Question: I'm using ASP.NET Web API and it conveniently automatically generates documentation for my API, but some of it doesn't make sense.
Take the below screenshot as an example.

This is an endpoint to 'GET' a user by their ID, and in the 'Resource Description' section it's showing a table which shows the user model's properties because my controller action has the '[ResponseType(typeof(User))]' annotation.
Firstly, in my actual controller action, I'm stripping out the 'Password' property before displaying results to the user in order to not expose sensitive information. So the table given in the 'Resource Description' section is incorrect, it's saying my API returns fields that it doesn't.
Secondly, under the 'Additional Information' column it's showing the validation rules that go along with the 'User' model. Handy, but not at all relevant in this case as this endpoint is for 'GET'ing a user, not 'POST'ing one.
So, my question is how can I customize this 'Resource Description' table to specify myself what fields get returned, and hide the EF validations?
I've currently commented my controller action like this:
'''
/// <summary>
/// Get a single user identified by ID.
/// </summary>
/// <param name="userId">The ID of the user.</param>
/// <returns>A data collection about the user.</returns>
[ResponseType(typeof(User))]
[Route("api/v1/users/{userId}", Name="GetUser")]
[HttpGet]
public IHttpActionResult GetUser(int userId)
{
// ...
}
'''
and I've configured the help pages to read the documentation from an XML file which gets built from these '///' comments when I build the project.
Thanks!
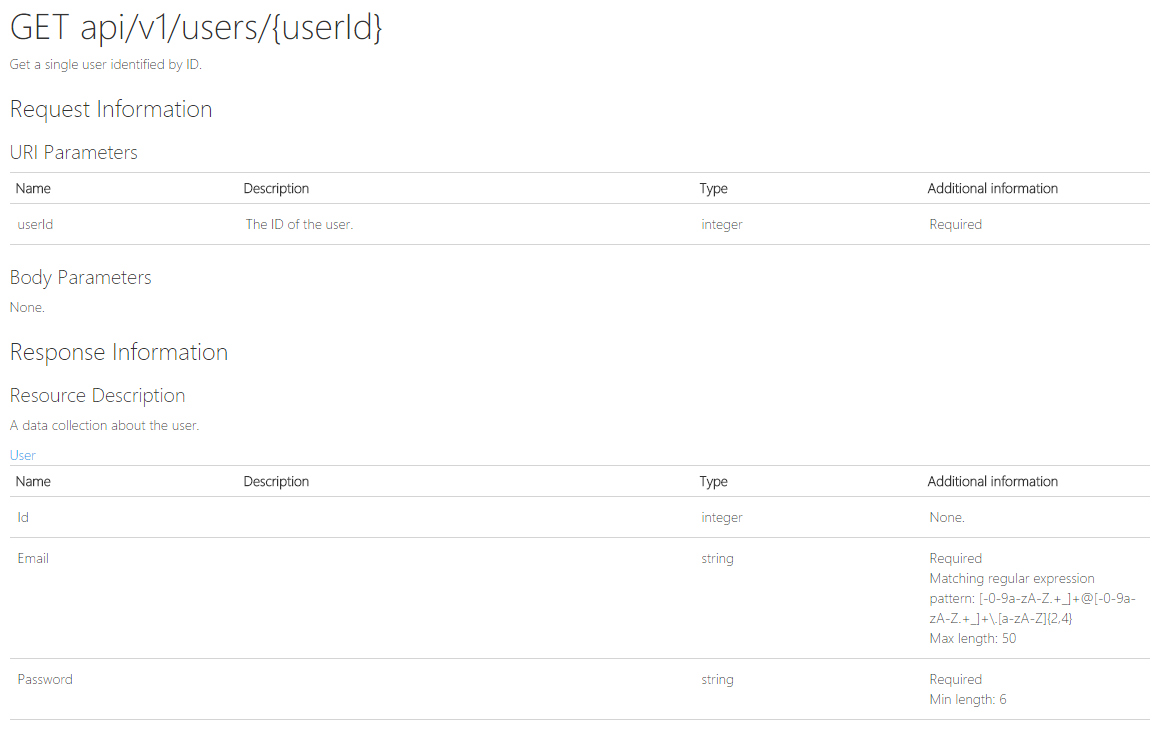
Answer: In a traditional MVC application, view models are the models that are returned from your controller to the view engine. In a Web API application, the view model is the model exposed to the API consumer.
As it is right now, you are using your data model as the view model.
There are many reasons to separate view models from data models:
1. Security: ensure that sensitive data (such as passwords) are not accidentally exposed
2. Data differences between the Web API interface and the database data (for example, a enum in web API interface vs. int in database).
3. Helps ensure the web API interface remains consistent even if internal data structures change.
4. Allows you to differentiate data between GET and POST methods. For example, perhaps certain data is determined at the time of POSTing, such as record creation date. That data could be returned from GET, but you don't want it included in the POST.
You've hit reasons #1 and #2.
Your solution should be:
1. Create a new class as your view model. Right now, you have a User data model class. Create a UserViewModel class (name it whatever you want).
2. Add members to this class that should be exposed to the user. Do not include Password in your case.
3. Add annotations that would be appropriate to be seen in the auto-generated help.
4. Copy the data from the User class to the UserViewModel class and return the UserViewModel class from your controller.